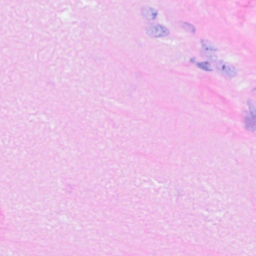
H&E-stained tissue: Breast